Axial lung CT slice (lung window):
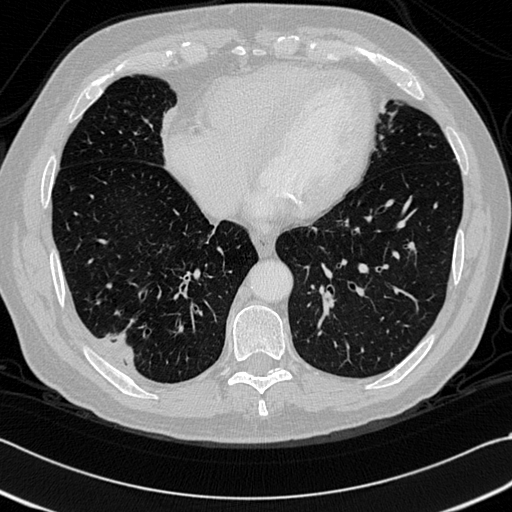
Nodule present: no